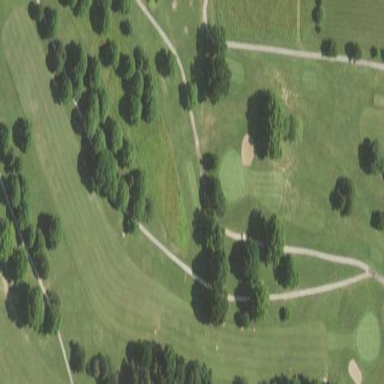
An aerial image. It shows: Grassy area designated as golf fairway.